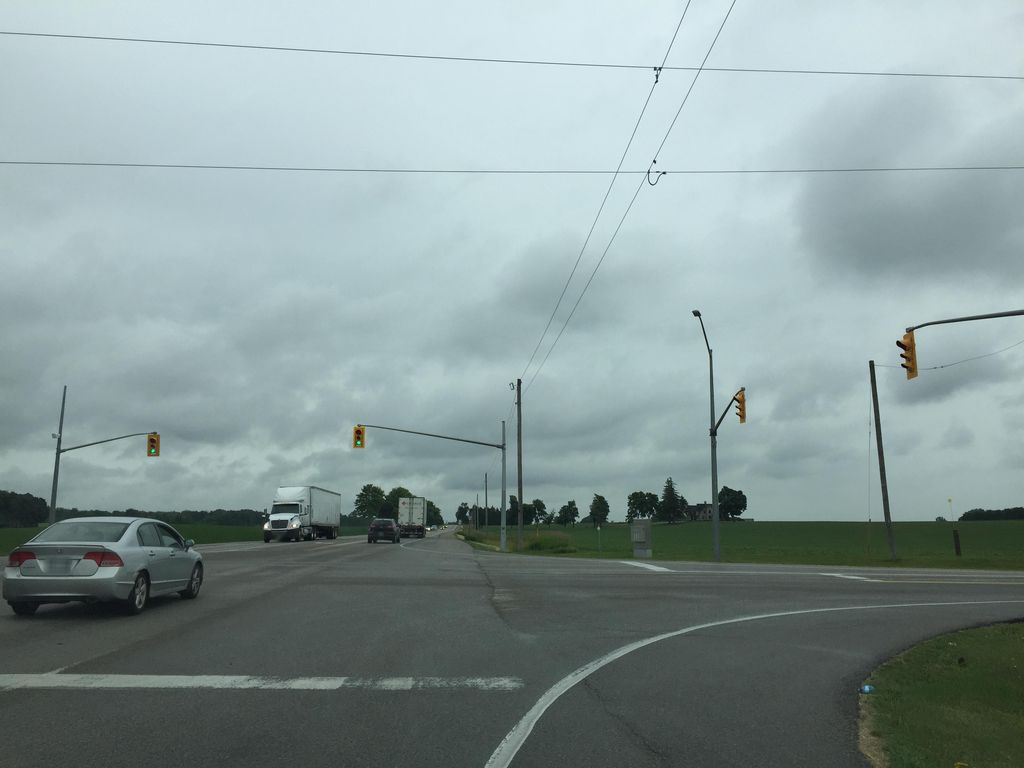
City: kitchener-waterloo